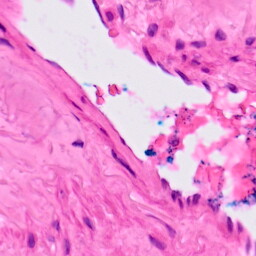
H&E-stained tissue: Lung